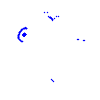
Particle: pion